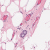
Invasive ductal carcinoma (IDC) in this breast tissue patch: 0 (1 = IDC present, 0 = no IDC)